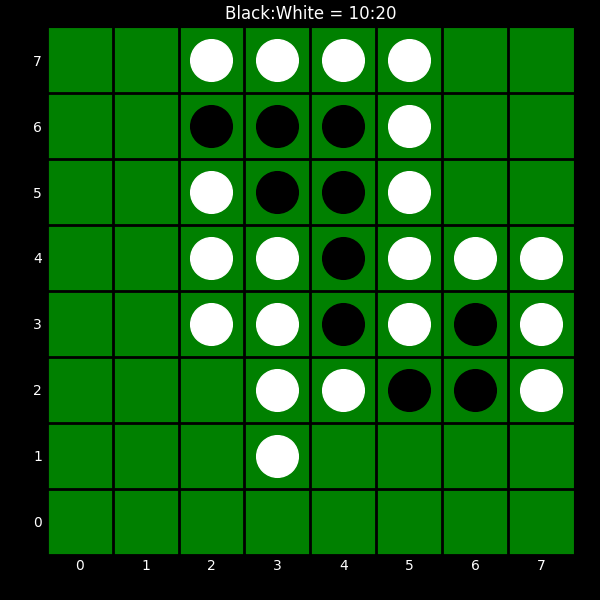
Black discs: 10
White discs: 20